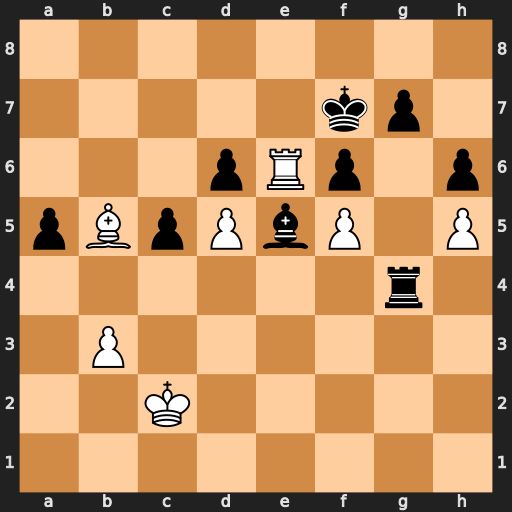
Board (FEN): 8/5kp1/3pRp1p/pBpPbP1P/6r1/1P6/2K5/8
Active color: w
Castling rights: -
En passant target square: -
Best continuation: Be8+ Kf8 Bg6